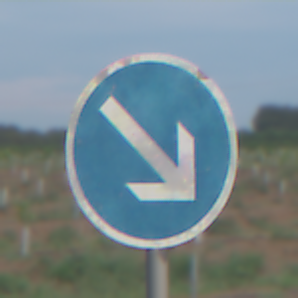
Verkehrszeichen: VorgeschriebeneVorbeifahrtRechts
Umgebung: Outdoor, Nature
Tageszeit: SunriseSunset
Wetter: PartlyCloudy
Licht: Natural
Jahreszeit: NotSpecified
Kontrast: LowContrast